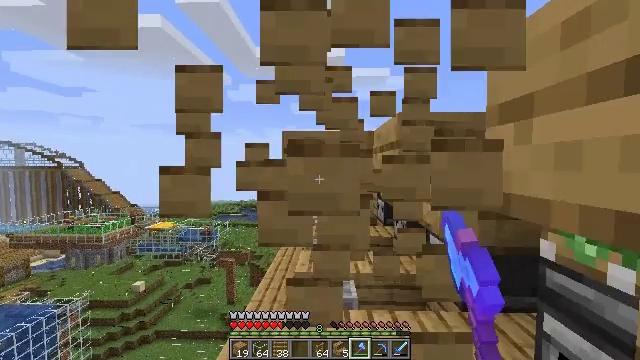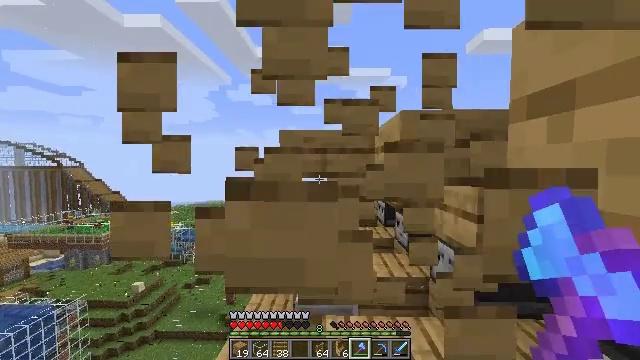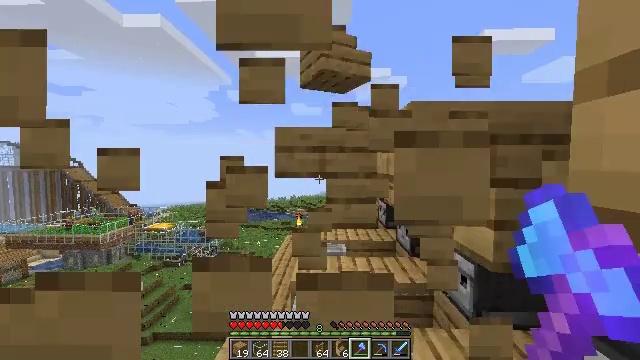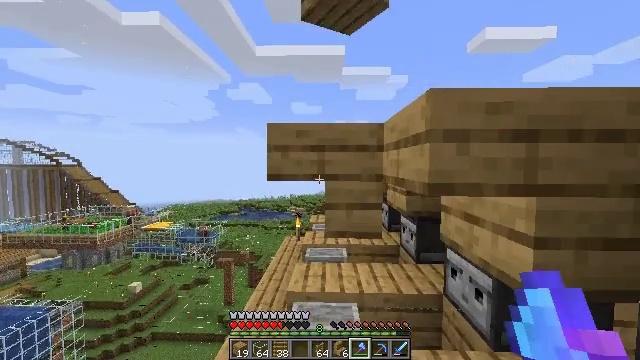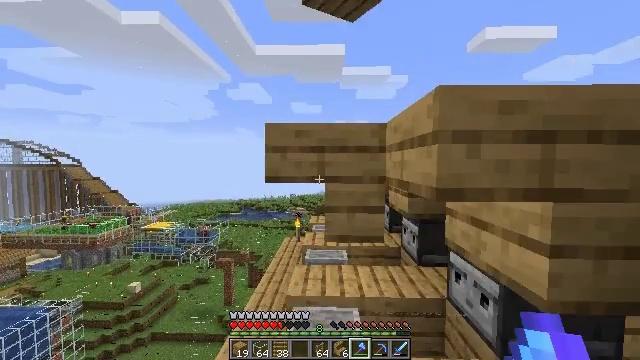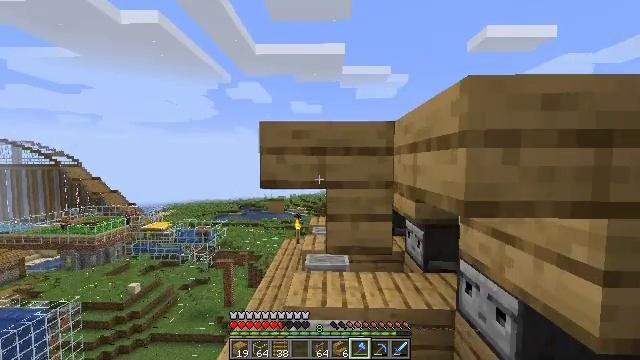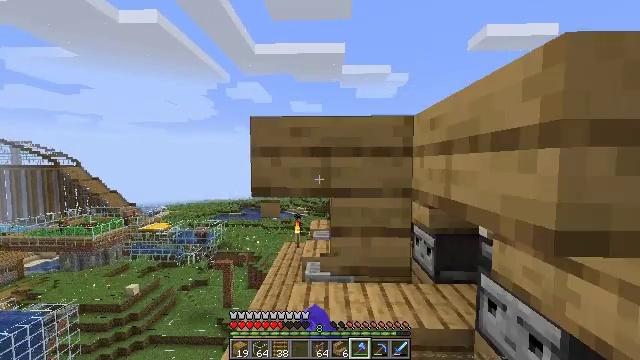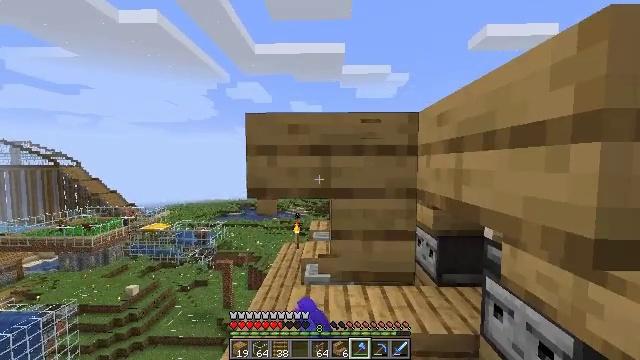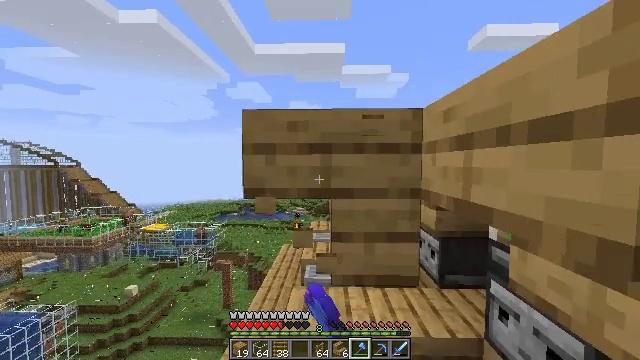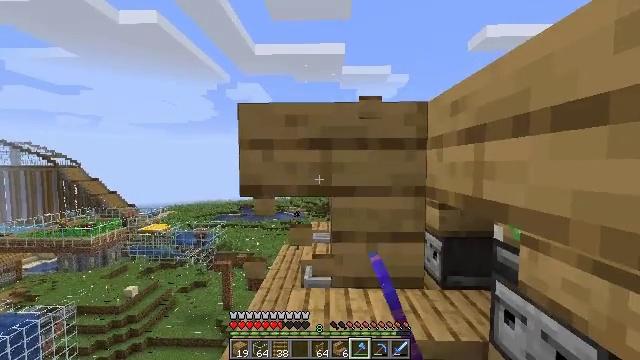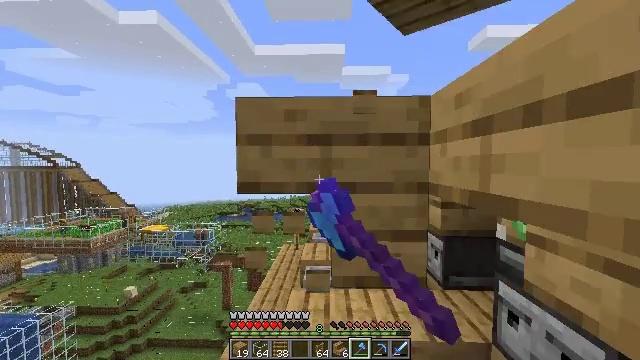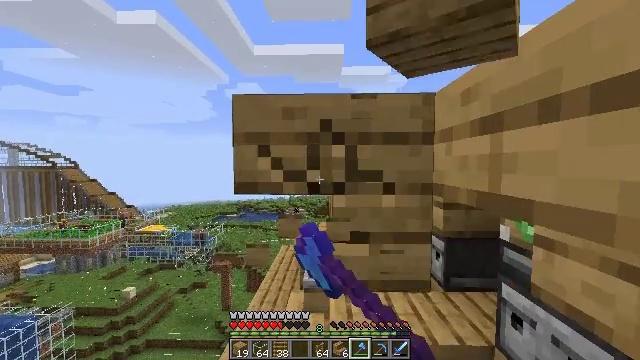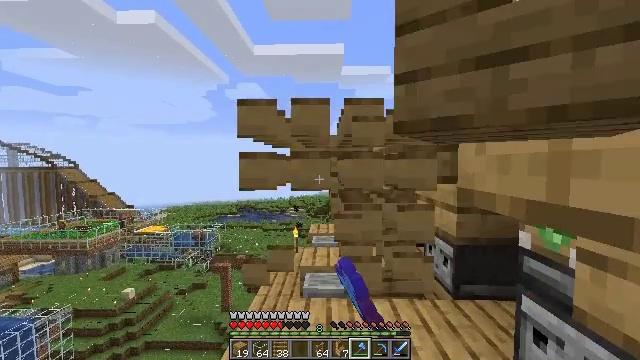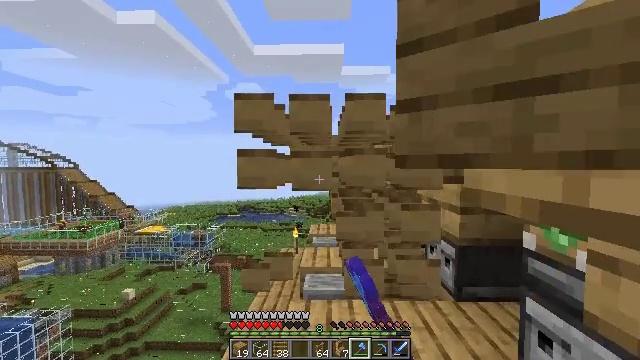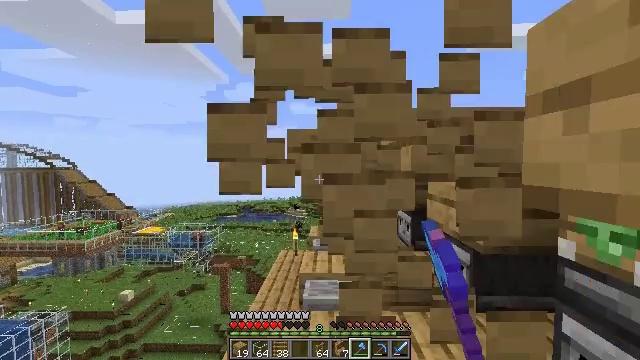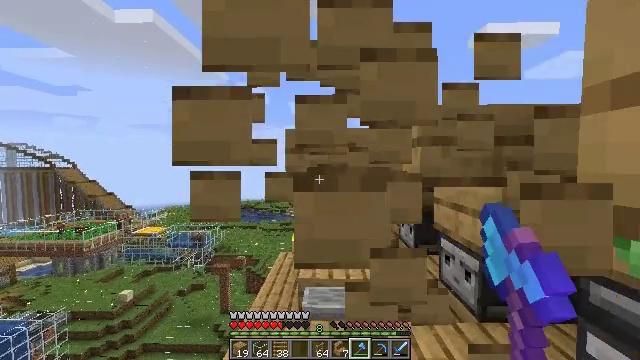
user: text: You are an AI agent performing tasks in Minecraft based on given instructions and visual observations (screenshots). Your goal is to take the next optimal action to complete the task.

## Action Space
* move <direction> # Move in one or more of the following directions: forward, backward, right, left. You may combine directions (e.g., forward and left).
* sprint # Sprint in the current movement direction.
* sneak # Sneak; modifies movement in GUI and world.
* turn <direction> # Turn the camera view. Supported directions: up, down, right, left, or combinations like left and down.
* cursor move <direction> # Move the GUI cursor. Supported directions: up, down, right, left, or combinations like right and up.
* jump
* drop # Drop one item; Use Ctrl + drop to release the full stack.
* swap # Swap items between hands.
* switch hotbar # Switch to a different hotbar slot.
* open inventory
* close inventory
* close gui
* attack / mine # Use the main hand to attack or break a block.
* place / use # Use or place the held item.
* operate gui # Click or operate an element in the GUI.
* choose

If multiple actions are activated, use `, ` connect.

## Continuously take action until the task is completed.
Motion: motion action
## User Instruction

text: Collect oak stairs from a structure.
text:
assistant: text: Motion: move forward, attack / mine
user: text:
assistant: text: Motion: move forward, attack / mine
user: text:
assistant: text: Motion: move forward, attack / mine
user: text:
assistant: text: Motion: move forward, attack / mine
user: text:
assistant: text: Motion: move forward, attack / mine
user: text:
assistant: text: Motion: move forward, attack / mine
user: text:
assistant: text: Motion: attack / mine
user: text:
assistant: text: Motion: attack / mine
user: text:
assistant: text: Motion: attack / mine
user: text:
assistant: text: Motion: attack / mine
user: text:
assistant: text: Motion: move forward, attack / mine
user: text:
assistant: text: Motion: move forward, attack / mine
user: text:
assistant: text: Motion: move forward, attack / mine
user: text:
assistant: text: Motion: move forward, attack / mine
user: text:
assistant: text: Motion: move forward, attack / mine
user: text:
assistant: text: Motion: move forward, attack / mine
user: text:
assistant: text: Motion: move forward, attack / mine
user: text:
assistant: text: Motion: move forward, attack / mine
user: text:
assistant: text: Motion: attack / mine
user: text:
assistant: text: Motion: attack / mine
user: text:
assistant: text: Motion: attack / mine
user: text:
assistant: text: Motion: move forward, attack / mine
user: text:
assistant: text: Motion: move forward, attack / mine
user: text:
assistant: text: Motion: move forward, attack / mine
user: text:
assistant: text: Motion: move forward, attack / mine
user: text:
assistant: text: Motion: move forward, attack / mine
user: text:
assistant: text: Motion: move forward, attack / mine
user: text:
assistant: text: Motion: move forward, attack / mine
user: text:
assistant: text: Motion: attack / mine
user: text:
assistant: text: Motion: attack / mine